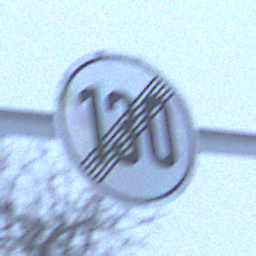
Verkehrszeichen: EndeGeschwindigkeit130
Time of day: Midday
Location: Outdoor (Nature)
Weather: Overcast
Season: Winter
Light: Natural